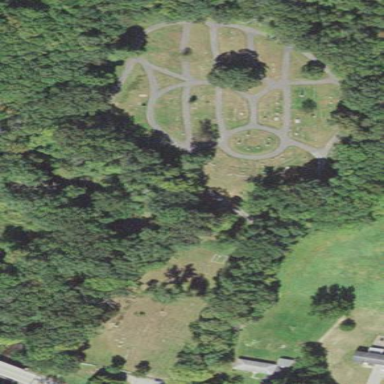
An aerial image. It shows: Cemetery area categorized as "Cemetery".